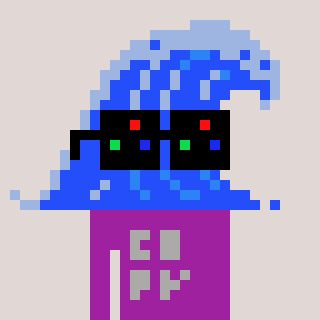
a pixel art character with square black sunglasses, a wave-shaped head and a magenta-colored body on a warm background